Question: I am currently working on a project where I am attempting to recreate <URL> but animate the gears on top of the static things. Now this is what I have created so far...

So far it is looking nice and I am moving onto the gears today. While doing some research on the gears I came across display lists in openGL and have read a little about them. It seems that they are good for performance as they reduce the need to redraw content over and over like when I move my camera around the sign and/or when the gears are moving. What I have so far is just a ton of polygons that make up the sign background and the letters. The curved letters are made up of a ton of triangle polygons.
So my main question is, before I move onto getting the gears created, should I take the time to create display lists for the content I already have? Or is it just not necessary? I am basing my gears off the famous gears.c which uses display lists, so I most likely will use them there.
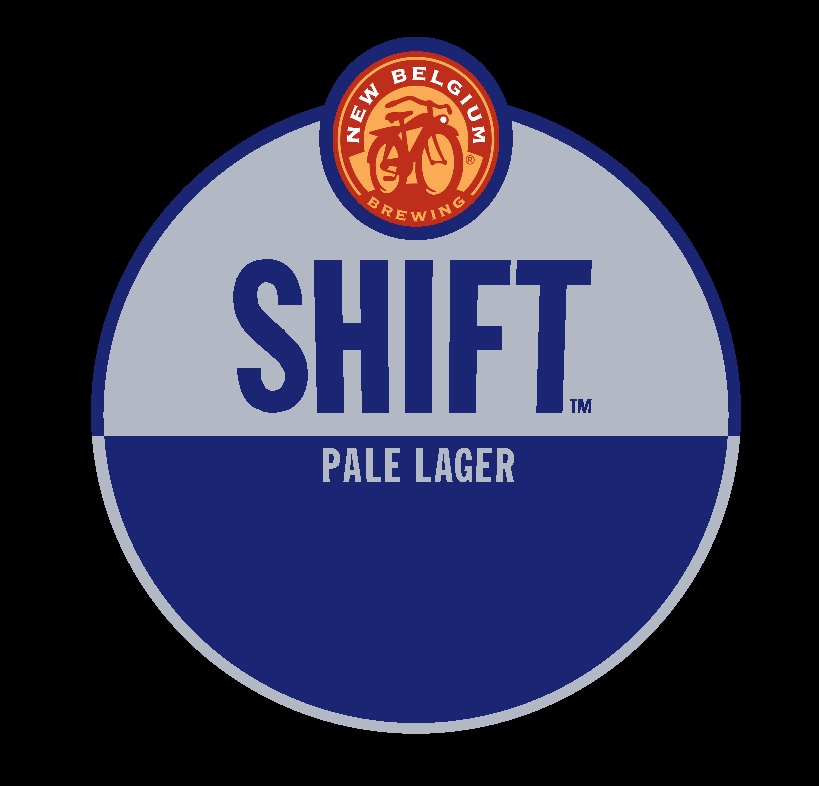
Answer: It depends on how you're rendering your objects at the moment.
If you're using immediate mode ('glBegin'/'glVertex'/'glEnd'), then wrapping the display lists will help. But both immediate mode rendering and display lists are depreciated starting with OpenGL 3, and switching to vertex buffer objects (VBOs) will likely net a better performance increase (at the expense of rewriting a bit of code).
If you're already using VBOs, then wrapping those calls in a display list will likely not make any difference.
<URL> is a nice tutorial for modern OpenGL.